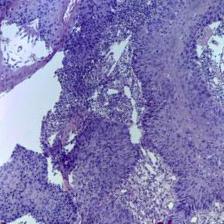
Diagnosis: OSCC